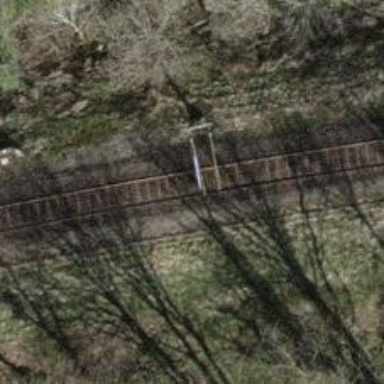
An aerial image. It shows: Single railway track with electrified contact line.